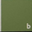
Piece: xx